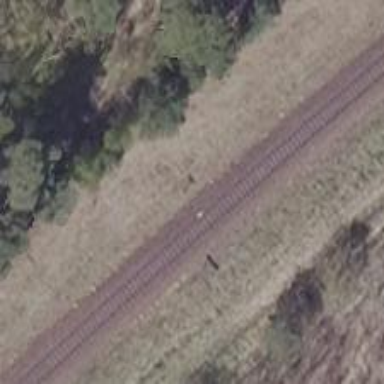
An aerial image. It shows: Railway signal.